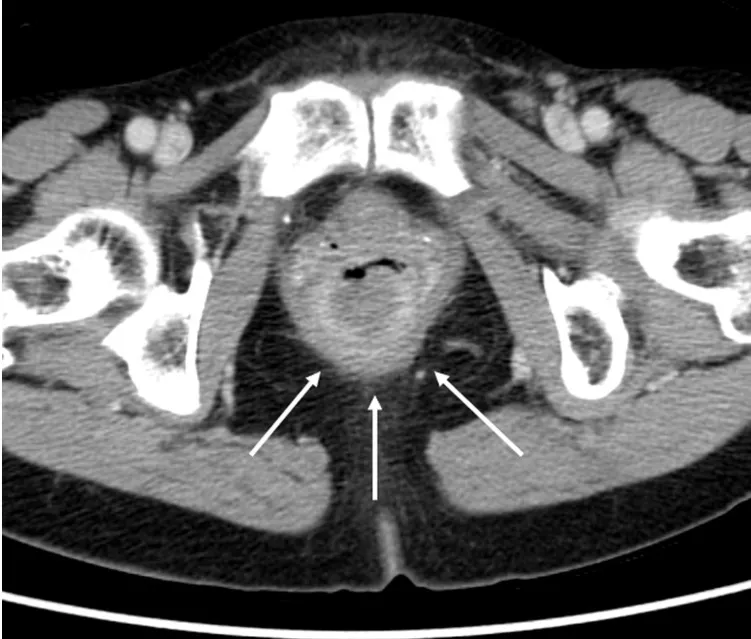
Abdominal contrast-enhanced CT findings. . A: The mass with enhancement detected at the anal canal (white arrow).
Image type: radiology (ct)